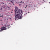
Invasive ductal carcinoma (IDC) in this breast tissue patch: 0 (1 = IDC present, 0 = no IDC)